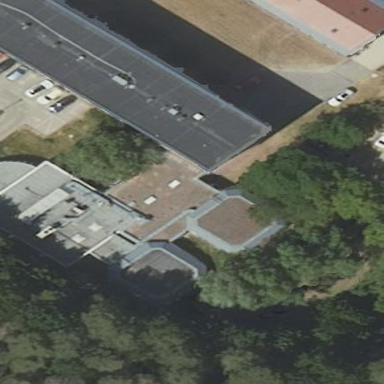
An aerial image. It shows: Hospital building.